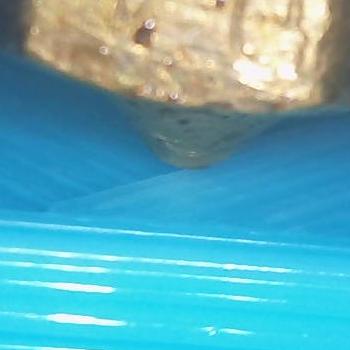
Flow rate: 66%